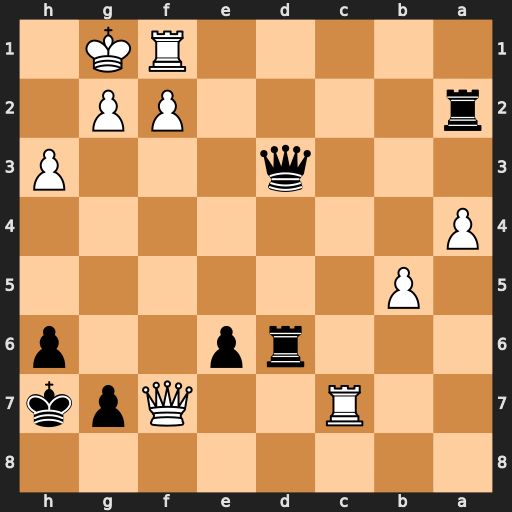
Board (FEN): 8/2R2Qpk/3rp2p/1P6/P7/3q3P/r4PP1/5RK1
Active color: b
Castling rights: -
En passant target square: -
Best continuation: Qxf1+ Kh2 Qa1